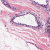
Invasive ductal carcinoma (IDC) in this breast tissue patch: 0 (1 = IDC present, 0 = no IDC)